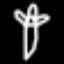
Label: palm tree